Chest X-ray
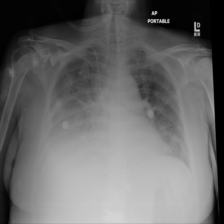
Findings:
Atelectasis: negative
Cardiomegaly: negative
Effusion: negative
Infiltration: negative
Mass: negative
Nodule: negative
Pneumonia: negative
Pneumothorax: negative
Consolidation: negative
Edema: negative
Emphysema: negative
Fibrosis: negative
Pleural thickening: negative
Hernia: negative